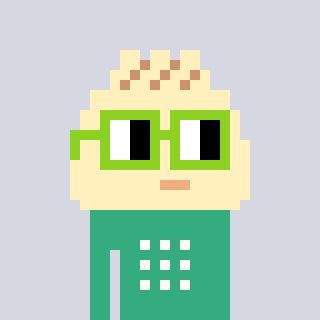
a pixel art character with square light green glasses, a porkbao-shaped head and a teal-colored body on a cool background